Field crop: maize
Growth stage: 2
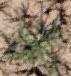
Species: salsola